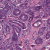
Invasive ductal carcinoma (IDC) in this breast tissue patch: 1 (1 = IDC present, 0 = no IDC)